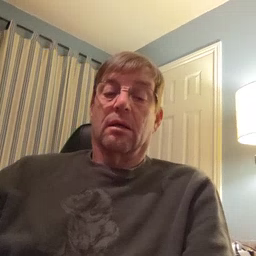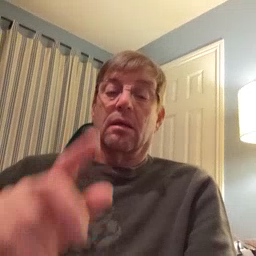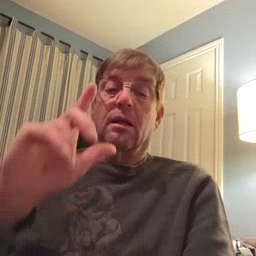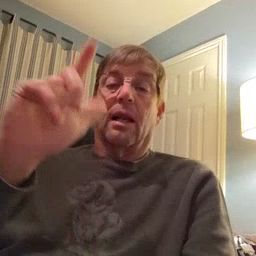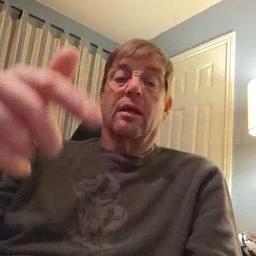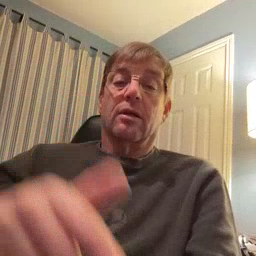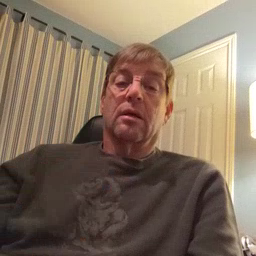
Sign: later